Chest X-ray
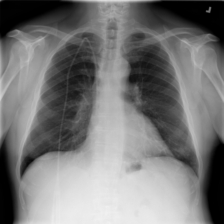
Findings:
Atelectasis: negative
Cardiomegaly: negative
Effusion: negative
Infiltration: negative
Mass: negative
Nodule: negative
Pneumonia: negative
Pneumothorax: negative
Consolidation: negative
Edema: negative
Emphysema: negative
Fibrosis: negative
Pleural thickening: negative
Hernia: negative